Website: home-depot
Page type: review-order
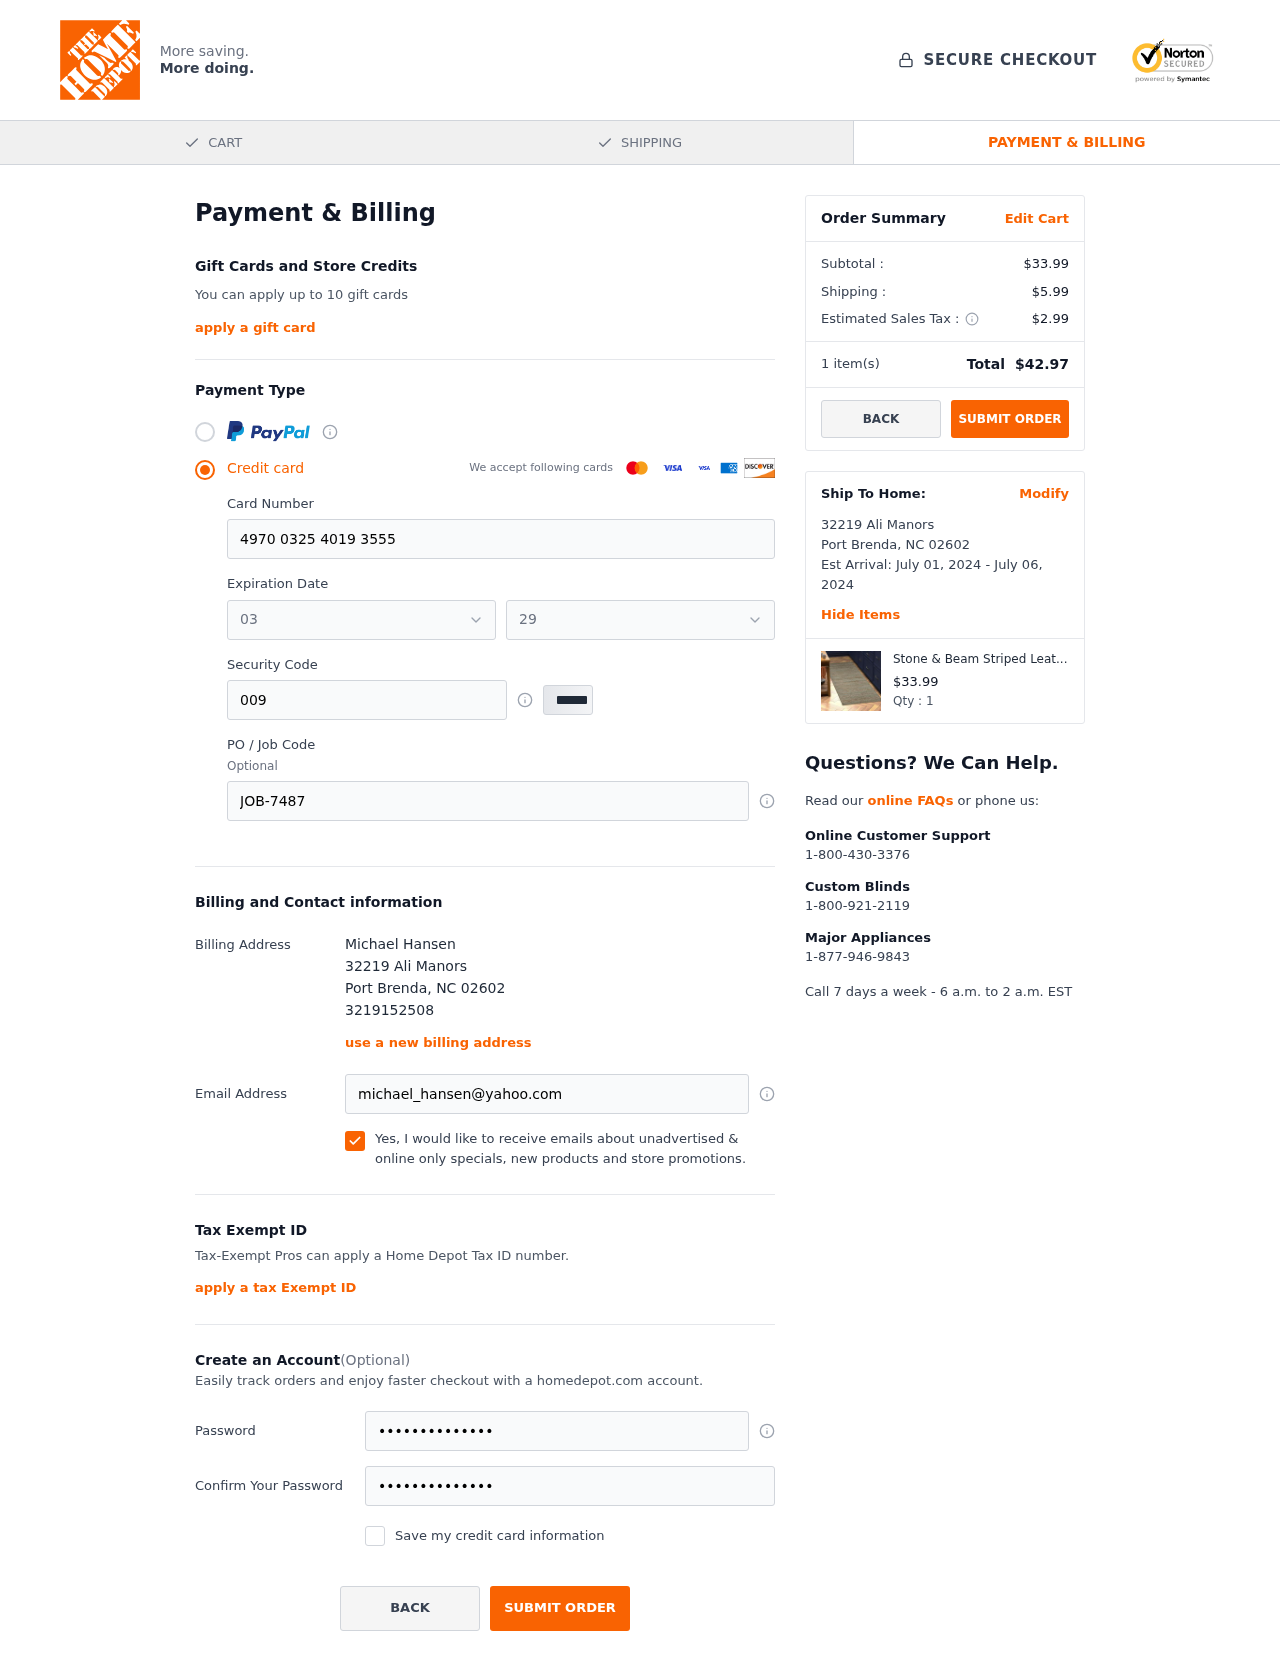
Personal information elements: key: PII_CARD_EXPIRY_MONTH
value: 03
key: PII_CARD_EXPIRY_YEAR
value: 29
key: PII_CITY
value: Port Brenda
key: PII_FULLNAME
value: Michael Hansen
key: PII_PHONE
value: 3219152508
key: PII_POSTCODE
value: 02602
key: PII_STATE_ABBR
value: NC
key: PII_STREET
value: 32219 Ali Manors
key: PII_CARD_NUMBER
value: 4970 0325 4019 3555
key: PII_CARD_CVV
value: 009
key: PII_JOB_CODE
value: JOB-7487
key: PII_EMAIL
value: michael_hansen@yahoo.com
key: PII_STREET2
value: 32219 Ali Manors
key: PII_POSTCODE2
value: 02602
Product elements: key: PRODUCT1_NAME
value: Stone & Beam Striped Leather Rug
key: PRODUCT1_PRICE
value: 33.99
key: PRODUCT1_QUANTITY
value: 1
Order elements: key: ORDER_SUBTOTAL
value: $33.99
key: ORDER_SHIPPING_COST
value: $5.99
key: ORDER_TAX
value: $2.99
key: ORDER_NUM_ITEMS
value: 1
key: ORDER_TOTAL
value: $42.97
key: ORDER_SHIPPING_DATE
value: July 01, 2024
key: ORDER_DELIVERY_DATE
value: July 06, 2024